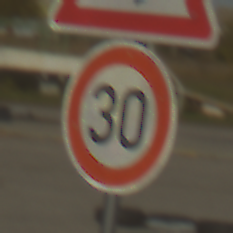
Verkehrszeichen: Geschwindigkeit30
Zusatzzeichen oben: AmphibienwanderungRechts
Umgebung: Outdoor, RoadRail
Tageszeit: MorningAfternoon
Wetter: PartlyCloudy
Licht: Natural
Jahreszeit: NotSpecified
Kontrast: HighContrast